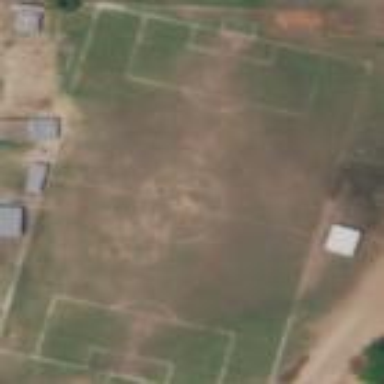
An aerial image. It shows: Soccer pitch for leisure land activities.